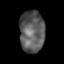
Tissue: lung
Cell type: Others
Senescence score: 0.1659
Nuclear area (px): 1024
Mean DAPI intensity: 91.425